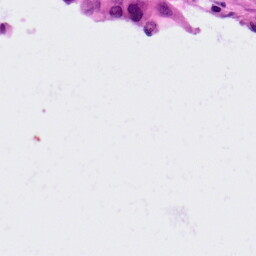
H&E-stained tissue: Lung